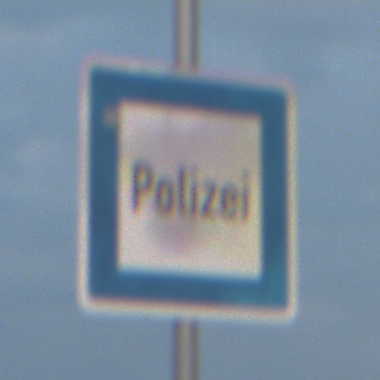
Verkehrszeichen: Polizei
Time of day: SunriseSunset
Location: Outdoor (Nature)
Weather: PartlyCloudy
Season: NotSpecified
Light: Natural